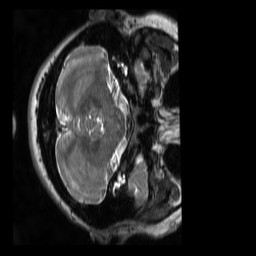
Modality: T2w
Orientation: axial
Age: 20
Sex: female